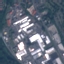
Land use / land cover class: Industrial